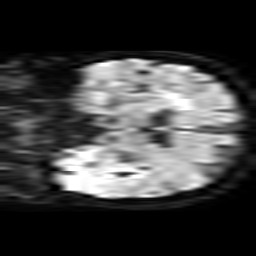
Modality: TRACE
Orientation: coronal
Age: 77
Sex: female
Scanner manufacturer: philips
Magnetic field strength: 3 T
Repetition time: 3.723 s
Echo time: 0.05929 s